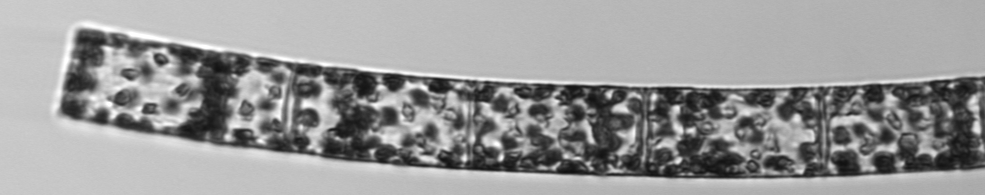
Label: Guinardia_flaccida